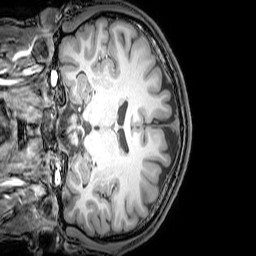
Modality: T1w
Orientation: coronal
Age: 24
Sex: male
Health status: healthy
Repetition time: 0.081 s
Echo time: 0.037 s